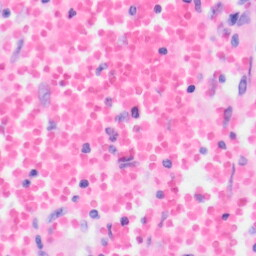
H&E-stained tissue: Kidney